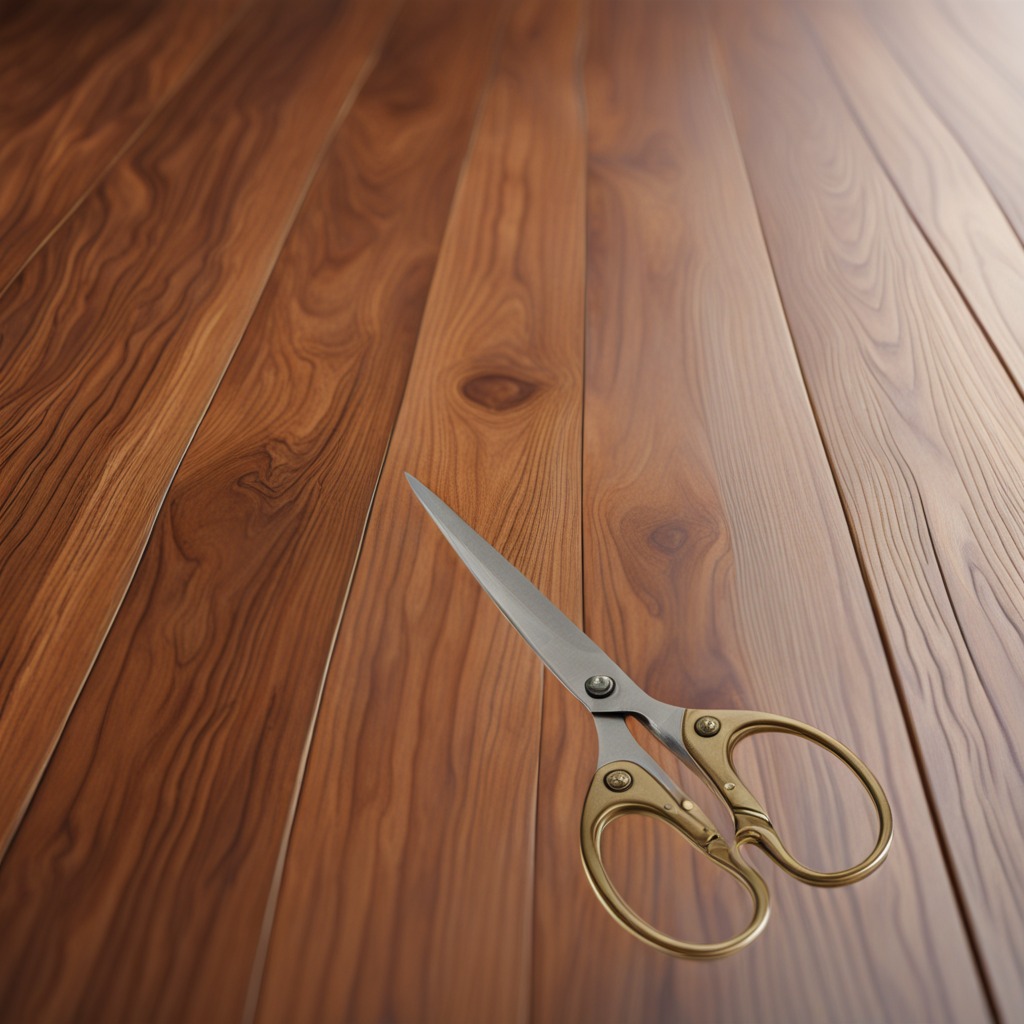
A scissor is lying on the wooden table.